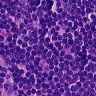
Metastatic tissue present: no